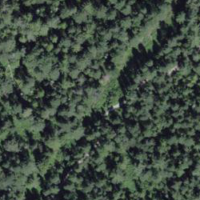
EUNIS habitat code: 45
Species observed at this site:
Pinguicula alpina
Amelanchier ovalis